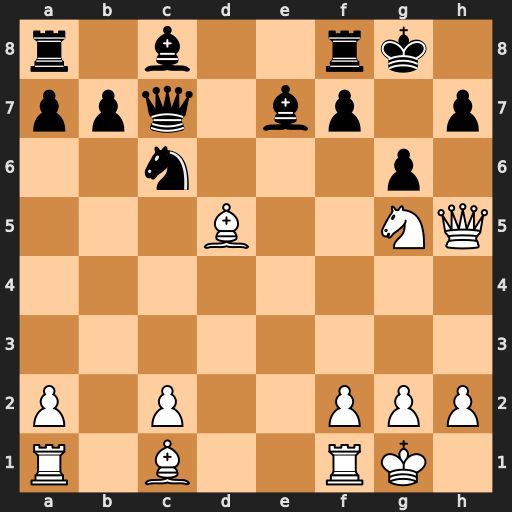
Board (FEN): r1b2rk1/ppq1bp1p/2n3p1/3B2NQ/8/8/P1P2PPP/R1B2RK1
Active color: w
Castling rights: -
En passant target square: -
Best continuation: Qxh7#